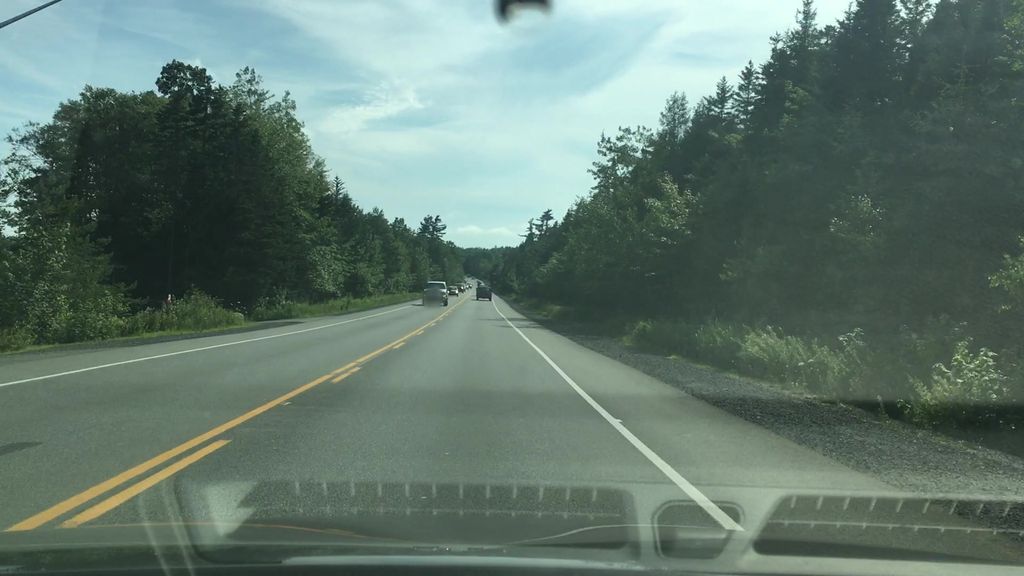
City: halifax